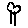
Label: tree